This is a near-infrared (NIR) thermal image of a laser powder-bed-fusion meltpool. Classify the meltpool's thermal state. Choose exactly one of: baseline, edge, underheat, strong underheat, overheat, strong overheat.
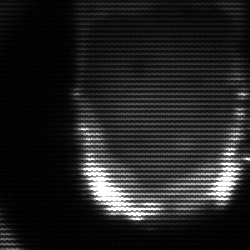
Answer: baseline